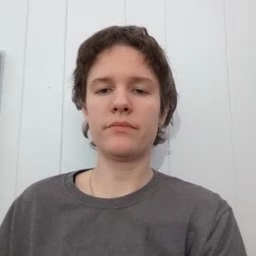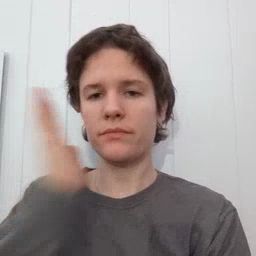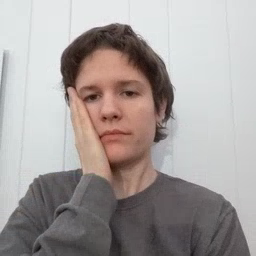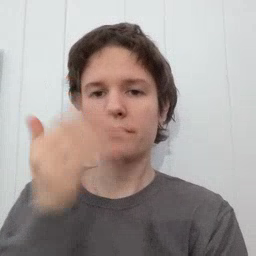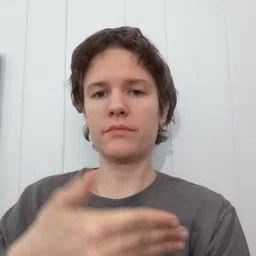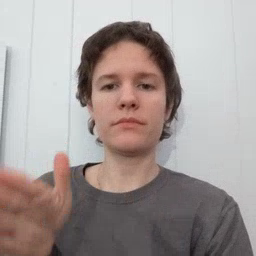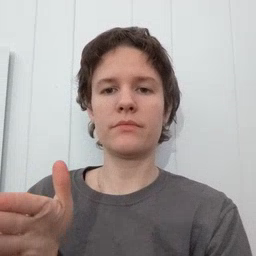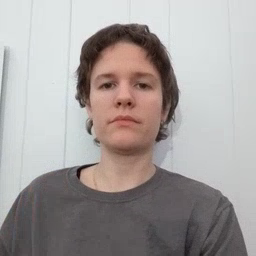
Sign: bedroom